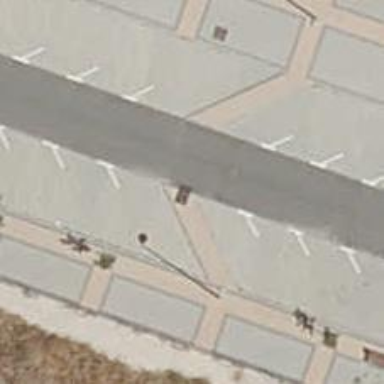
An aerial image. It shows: Kerb barrier.